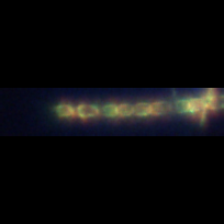
Taxon: Chaetoceros
Group: Diatoms